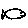
Label: fish